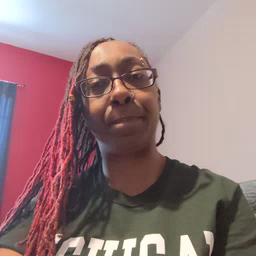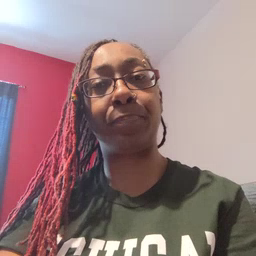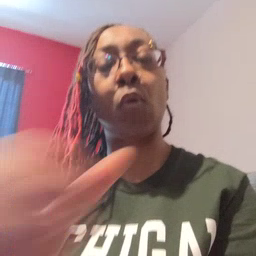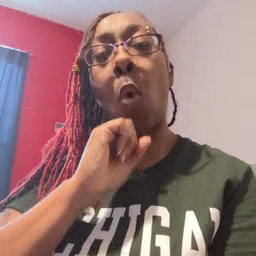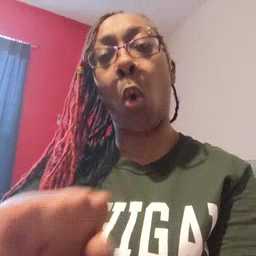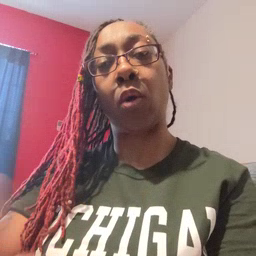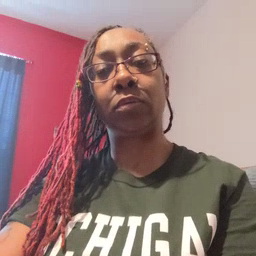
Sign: old